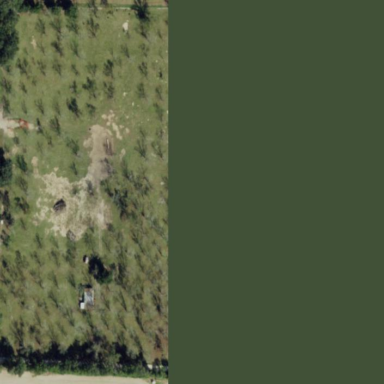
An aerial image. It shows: Orchard.